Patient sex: M
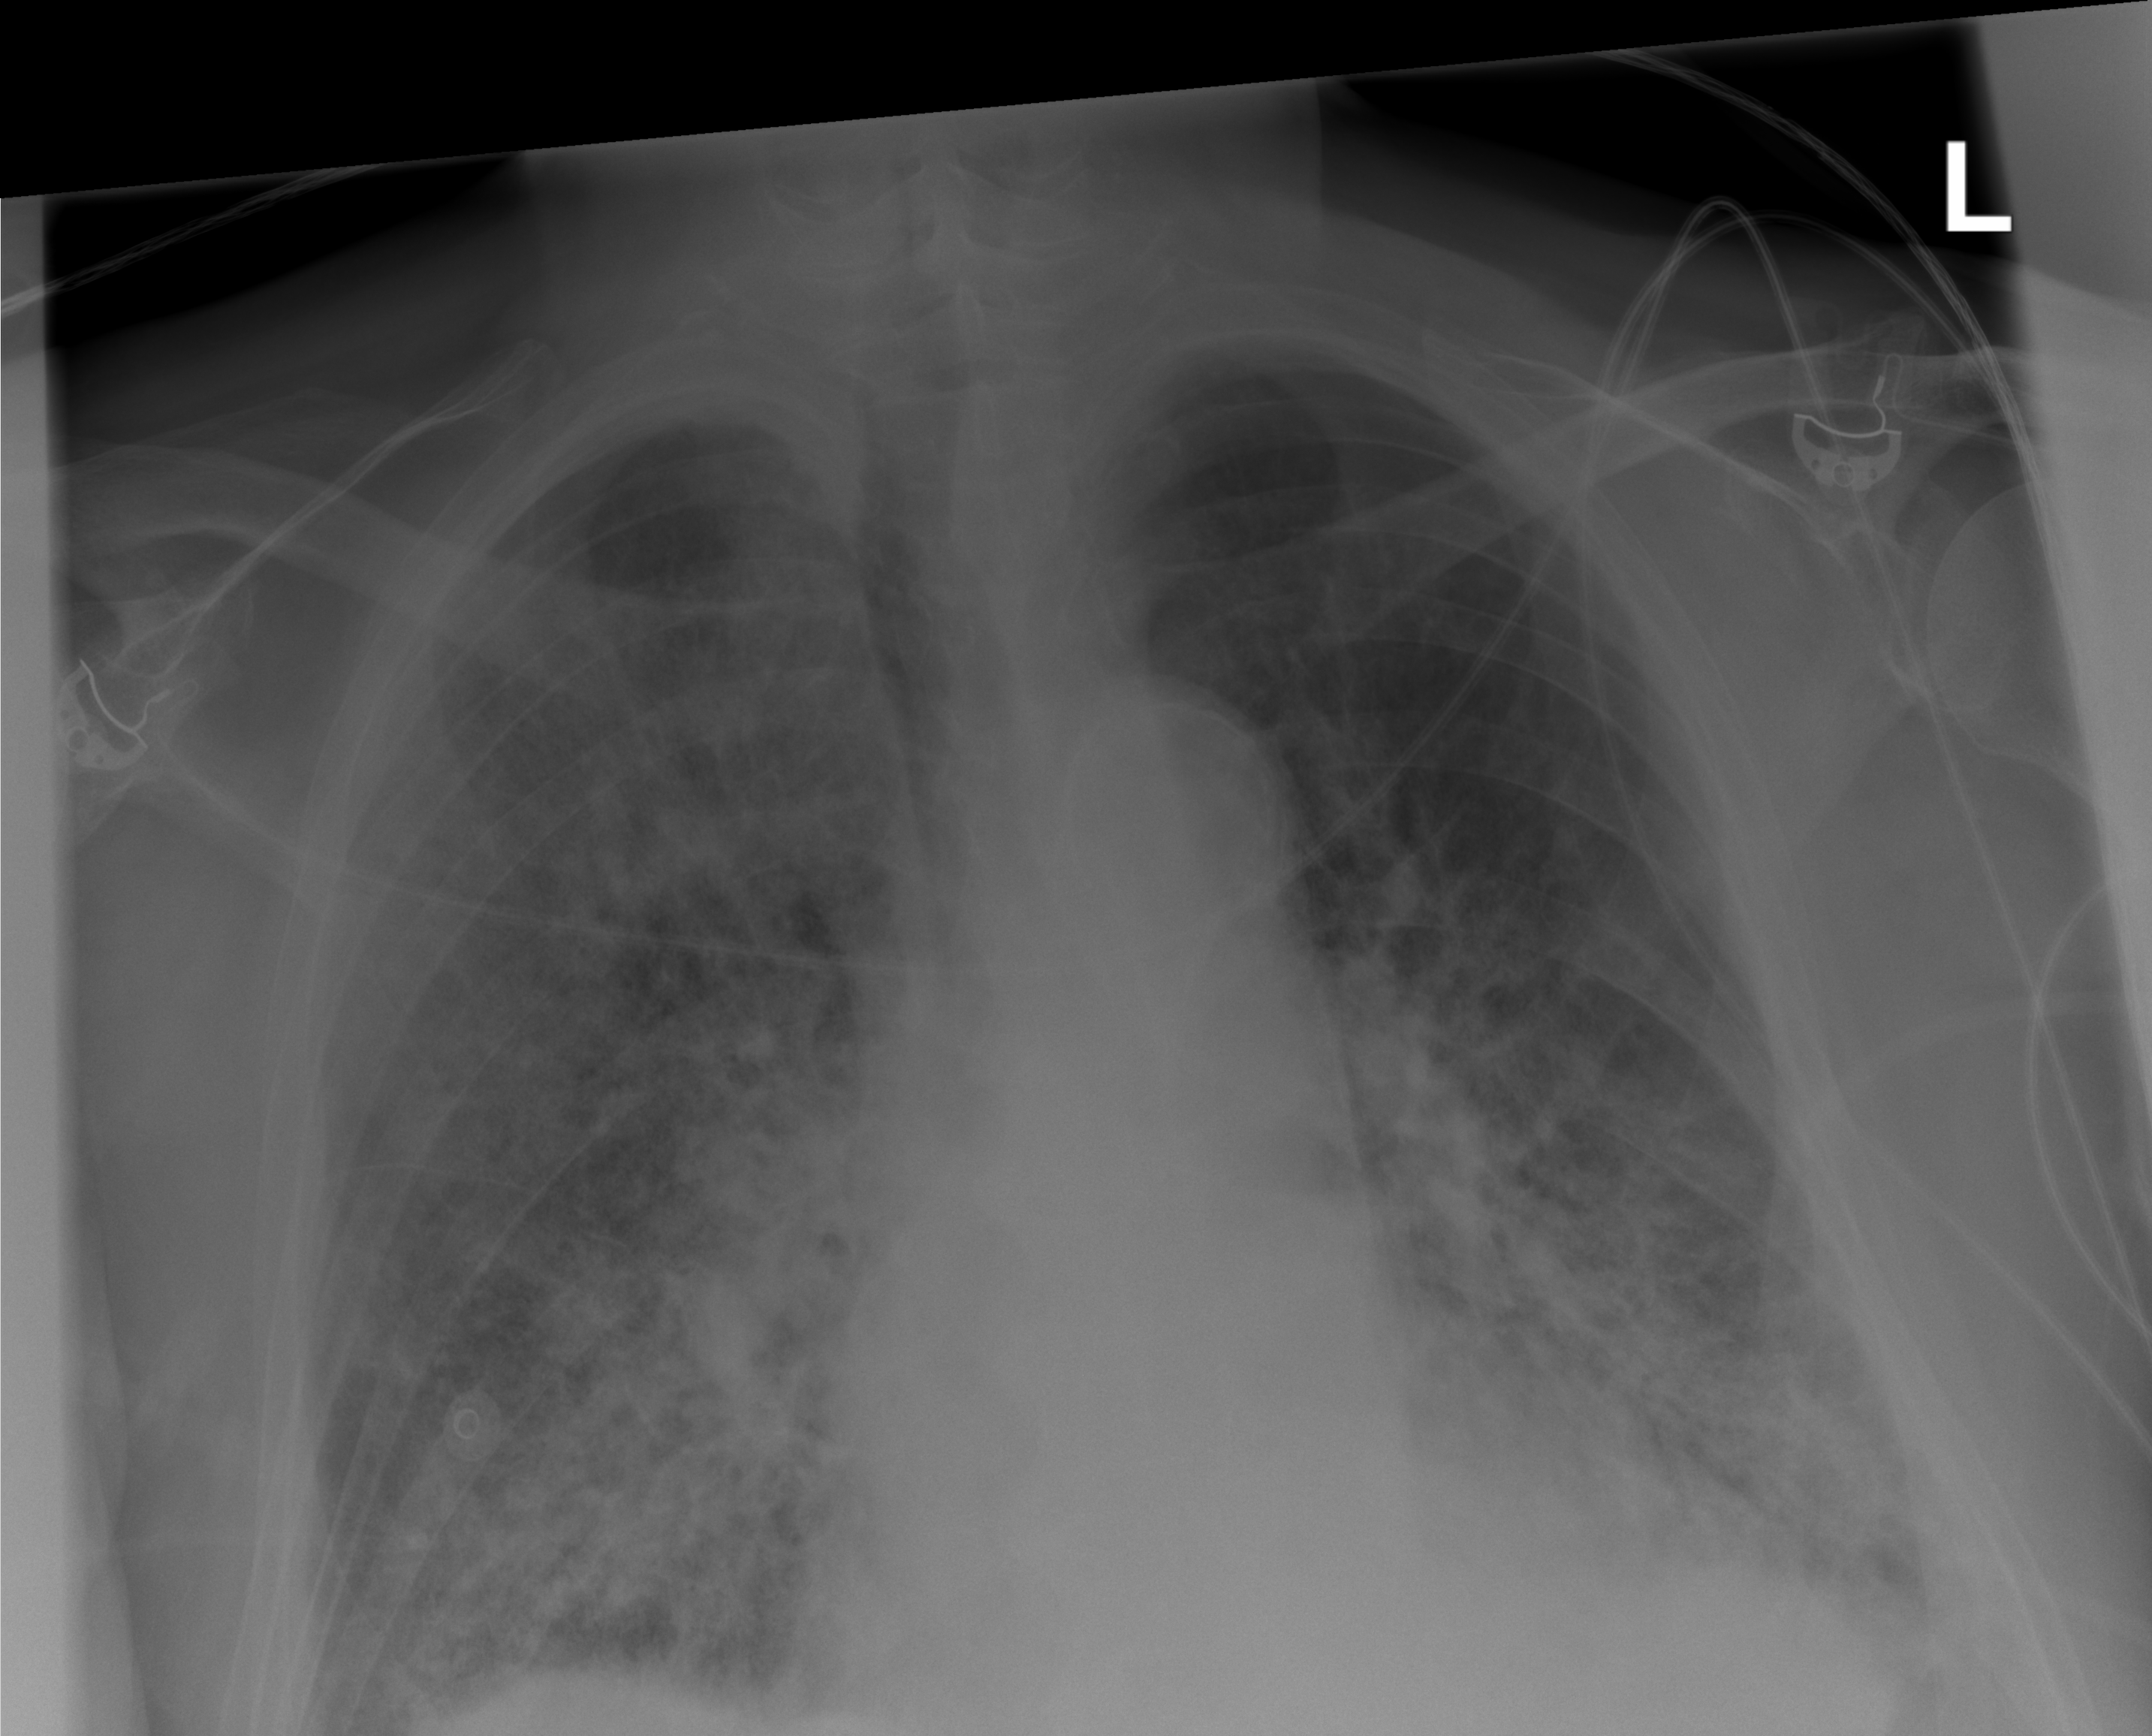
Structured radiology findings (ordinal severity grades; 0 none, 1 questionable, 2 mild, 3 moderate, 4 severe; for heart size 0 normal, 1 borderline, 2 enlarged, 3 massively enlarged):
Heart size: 1
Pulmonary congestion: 2
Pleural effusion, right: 0
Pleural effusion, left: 2
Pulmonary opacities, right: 4
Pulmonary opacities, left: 3
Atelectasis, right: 3
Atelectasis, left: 3